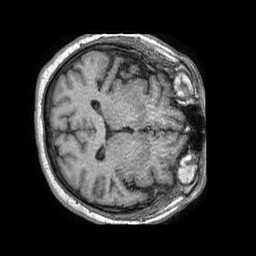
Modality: T1w
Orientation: axial
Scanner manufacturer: philips
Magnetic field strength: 1.5 T
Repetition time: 0.007742 s
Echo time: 0.003527 s